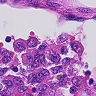
Metastatic tissue present: no